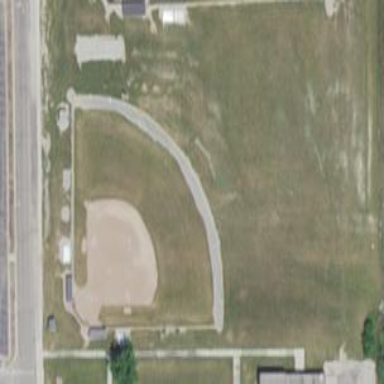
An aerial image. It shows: Baseball pitch for leisure land.